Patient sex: M
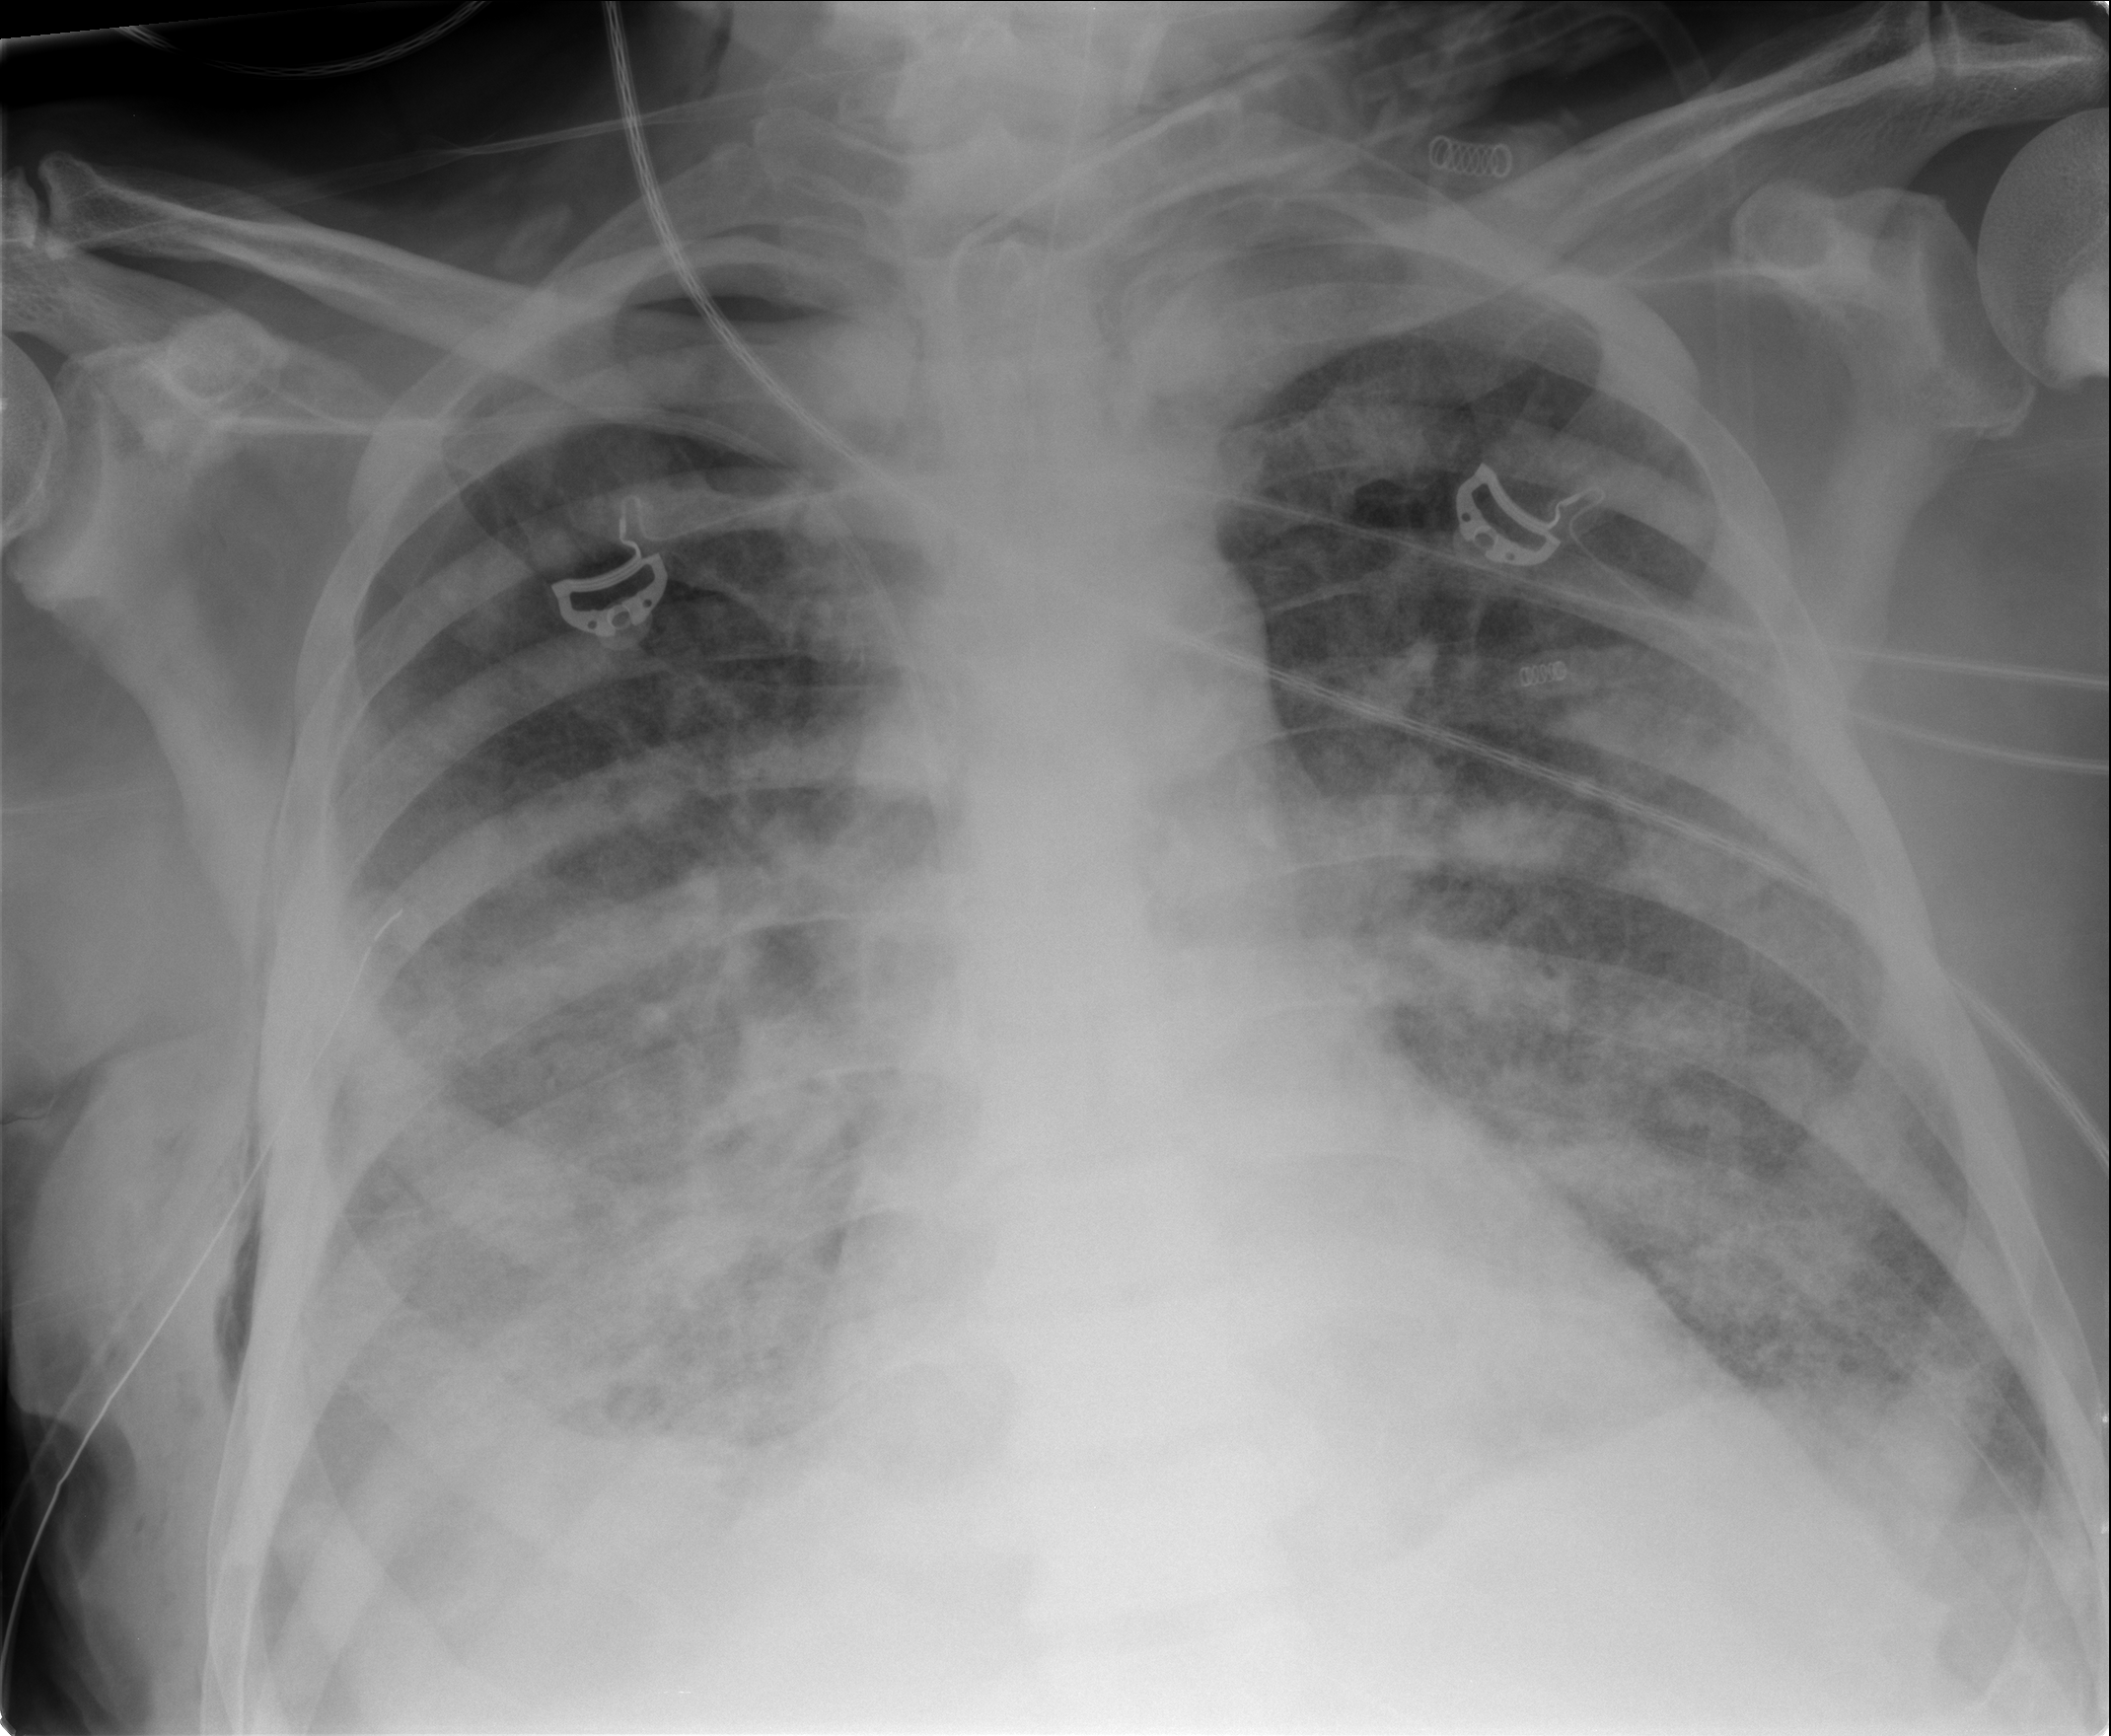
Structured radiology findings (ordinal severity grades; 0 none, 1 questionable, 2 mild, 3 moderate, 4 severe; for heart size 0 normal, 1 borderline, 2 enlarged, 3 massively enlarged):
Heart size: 0
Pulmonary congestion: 2
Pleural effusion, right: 2
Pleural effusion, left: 2
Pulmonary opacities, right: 3
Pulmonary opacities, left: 3
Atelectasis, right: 2
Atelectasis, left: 2